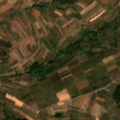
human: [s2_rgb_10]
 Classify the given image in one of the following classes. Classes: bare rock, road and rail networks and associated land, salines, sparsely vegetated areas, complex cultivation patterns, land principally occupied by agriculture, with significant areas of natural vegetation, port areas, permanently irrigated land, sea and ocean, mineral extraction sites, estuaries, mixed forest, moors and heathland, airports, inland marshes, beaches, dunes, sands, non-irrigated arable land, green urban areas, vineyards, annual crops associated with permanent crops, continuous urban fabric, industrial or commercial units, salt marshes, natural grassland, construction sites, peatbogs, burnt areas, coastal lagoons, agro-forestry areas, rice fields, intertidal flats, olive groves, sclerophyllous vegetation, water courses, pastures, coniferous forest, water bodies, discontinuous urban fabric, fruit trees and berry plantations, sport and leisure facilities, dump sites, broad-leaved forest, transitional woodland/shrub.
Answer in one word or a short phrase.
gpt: vineyards, fruit trees and berry plantations, complex cultivation patterns, land principally occupied by agriculture, with significant areas of natural vegetation, transitional woodland/shrub